Question: I have the following table:

Im working on a procedure which takes in a row ID eg.5 and duplicates it into a new row with the ID of 6. by doing this I have to update the proceeding ids of item 6 to 7, 7 to 8, 8 to 9, 9 to 10 and 10 to 11.
what is the best way of doing this?
I am totally clueless in SQL manipulation so any help would be greatly appreciated.
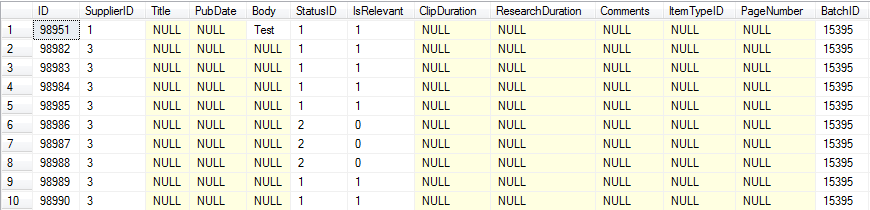
Answer: Assuming your IDs are always sequential, you'll want to 'UPDATE' your table before doing the new 'INSERT':
'''
UPDATE YourTable
SET ID = ID + 1
WHERE ID >= 6
'''
Then you can run your 'INSERT' statement to duplicate row 5.
With that said, what is the purpose of this? It might make more sense to rethink your table design.
If you also need to perform the 'INSERT', then this should work using 'INSERT INTO':
'''
INSERT INTO YourTable
SELECT 6, NextCol, NextCol, ...
FROM YourTable
WHERE ID = 5
'''
Basically you have to supply each of the columns. Again though, run this after you run the 'UPDATE'. If you have an Identity on this field, then this would not necessarily work. Depends on your table structure.